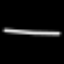
Label: line